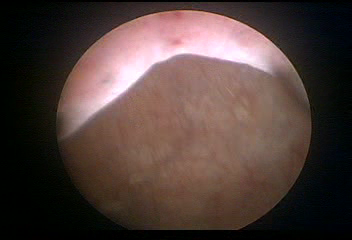
Modality: WLC
Class: Normal mucosa
Bladder cancer association: No